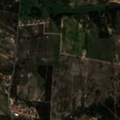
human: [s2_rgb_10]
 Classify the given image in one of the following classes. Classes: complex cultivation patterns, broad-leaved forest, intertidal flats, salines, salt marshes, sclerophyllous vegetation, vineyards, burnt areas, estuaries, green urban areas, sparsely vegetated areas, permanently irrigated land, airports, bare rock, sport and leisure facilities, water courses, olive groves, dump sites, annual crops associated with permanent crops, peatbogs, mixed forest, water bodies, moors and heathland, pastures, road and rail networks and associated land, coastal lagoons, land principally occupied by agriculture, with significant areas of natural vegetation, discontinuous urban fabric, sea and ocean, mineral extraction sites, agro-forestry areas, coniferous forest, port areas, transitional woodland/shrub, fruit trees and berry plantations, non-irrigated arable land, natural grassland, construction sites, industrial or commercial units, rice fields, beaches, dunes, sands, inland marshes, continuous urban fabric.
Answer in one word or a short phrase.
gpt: discontinuous urban fabric, permanently irrigated land, vineyards, complex cultivation patterns, land principally occupied by agriculture, with significant areas of natural vegetation, agro-forestry areas, transitional woodland/shrub